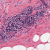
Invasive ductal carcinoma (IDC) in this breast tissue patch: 0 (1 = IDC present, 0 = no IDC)